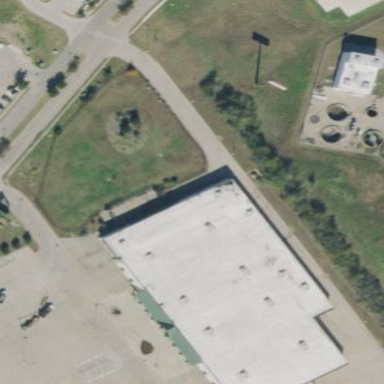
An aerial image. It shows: Building.